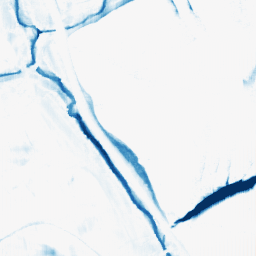
Category: morphological
Decomposition family: morphological_rect
Decomposition parameters: operation: closing
width: 10
height: 20
Upsampling method: fft_zeropad
Upsampling parameters: scale: 2
Upsampling scale: 2